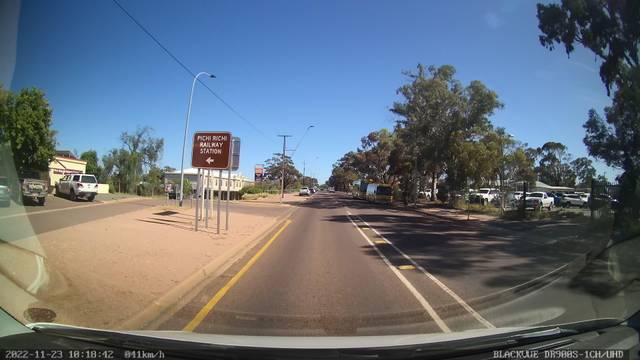
Region: Australia
Coordinates: -32.495, 137.768